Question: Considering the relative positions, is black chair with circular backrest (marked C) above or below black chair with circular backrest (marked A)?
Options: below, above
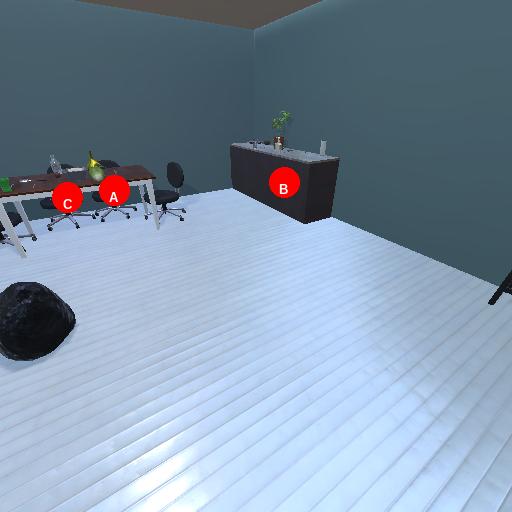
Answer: below